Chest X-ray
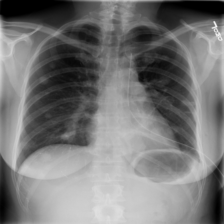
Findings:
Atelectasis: negative
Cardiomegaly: negative
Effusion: negative
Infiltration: negative
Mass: negative
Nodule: negative
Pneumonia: negative
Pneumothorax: negative
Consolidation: negative
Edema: negative
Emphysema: negative
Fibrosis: negative
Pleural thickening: negative
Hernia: negative